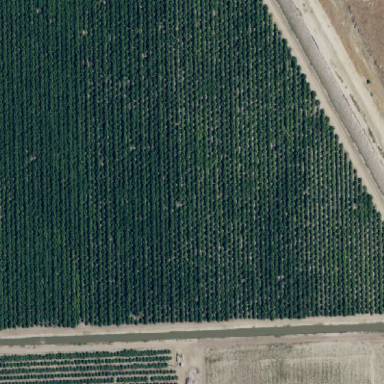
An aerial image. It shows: Almond orchard with rows of almond trees.